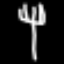
Label: fork